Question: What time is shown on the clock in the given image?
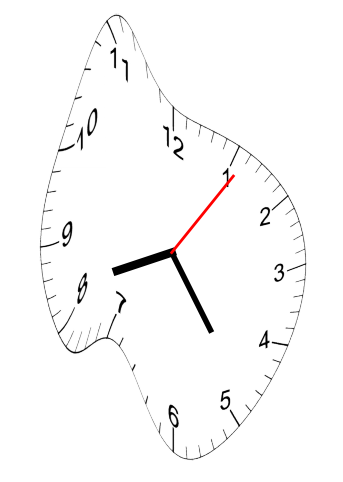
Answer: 08:24:06